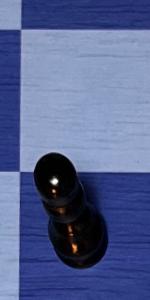
Label: Pawn_Black